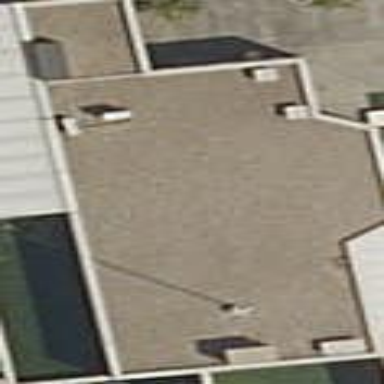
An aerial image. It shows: Part of building.